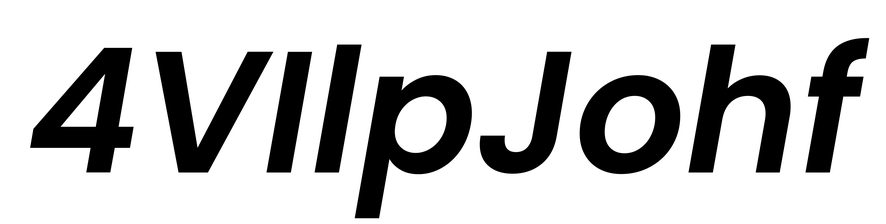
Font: Poppins-SemiBoldItalic